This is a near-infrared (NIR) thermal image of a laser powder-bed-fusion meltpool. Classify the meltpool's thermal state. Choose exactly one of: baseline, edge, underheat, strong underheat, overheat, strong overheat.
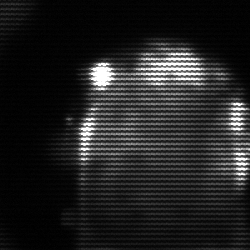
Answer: baseline